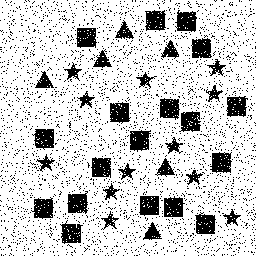
Squares: 18
Triangles: 6
Stars: 12
Total shapes: 36